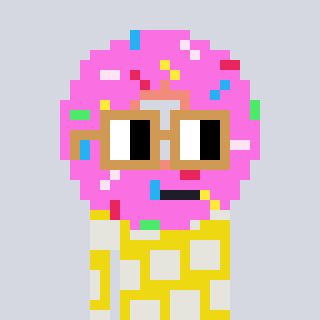
a pixel art character with square brown glasses, a doughnut-shaped head and a yellow-colored body on a cool background